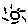
Label: sun